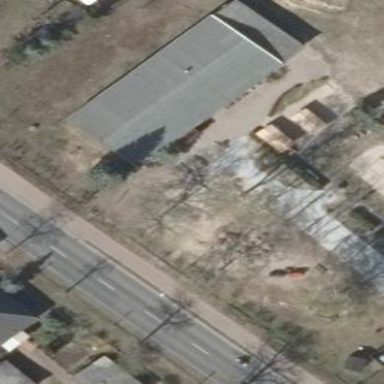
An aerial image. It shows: Kindergarten building.